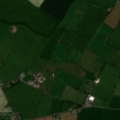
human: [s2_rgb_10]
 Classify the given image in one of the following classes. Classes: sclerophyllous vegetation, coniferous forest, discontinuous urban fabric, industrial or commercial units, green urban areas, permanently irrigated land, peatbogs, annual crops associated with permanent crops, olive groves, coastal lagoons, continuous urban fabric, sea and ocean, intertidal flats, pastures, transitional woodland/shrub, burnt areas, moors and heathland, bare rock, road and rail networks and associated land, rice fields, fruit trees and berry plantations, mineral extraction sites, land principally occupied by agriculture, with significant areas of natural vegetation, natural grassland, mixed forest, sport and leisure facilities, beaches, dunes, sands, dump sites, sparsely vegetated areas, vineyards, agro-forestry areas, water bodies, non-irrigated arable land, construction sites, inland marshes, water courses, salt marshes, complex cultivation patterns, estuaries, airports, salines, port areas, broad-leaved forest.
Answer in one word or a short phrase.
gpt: non-irrigated arable land, pastures